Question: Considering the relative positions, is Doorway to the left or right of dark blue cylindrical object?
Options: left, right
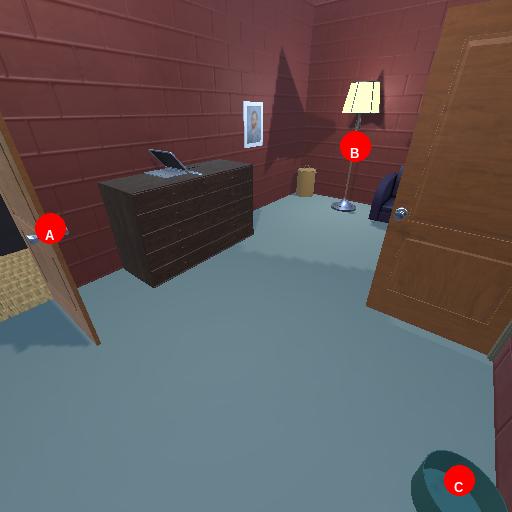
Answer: left